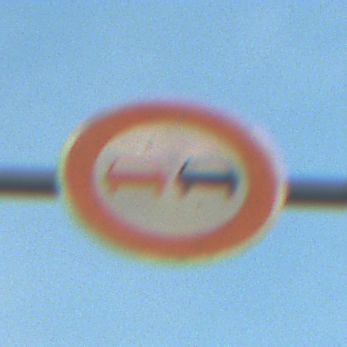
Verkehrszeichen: Ueberholverbot
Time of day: SunriseSunset
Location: Outdoor (Nature)
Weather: PartlyCloudy
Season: NotSpecified
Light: Natural